Field crop: maize
Growth stage: 1
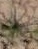
Species: salsola